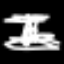
Label: hourglass